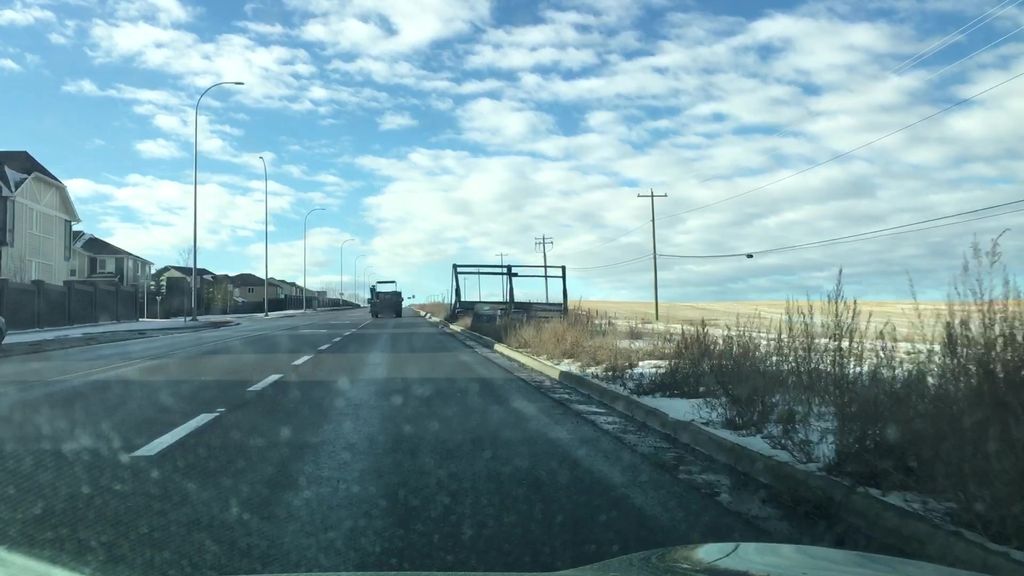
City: calgary